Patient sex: F
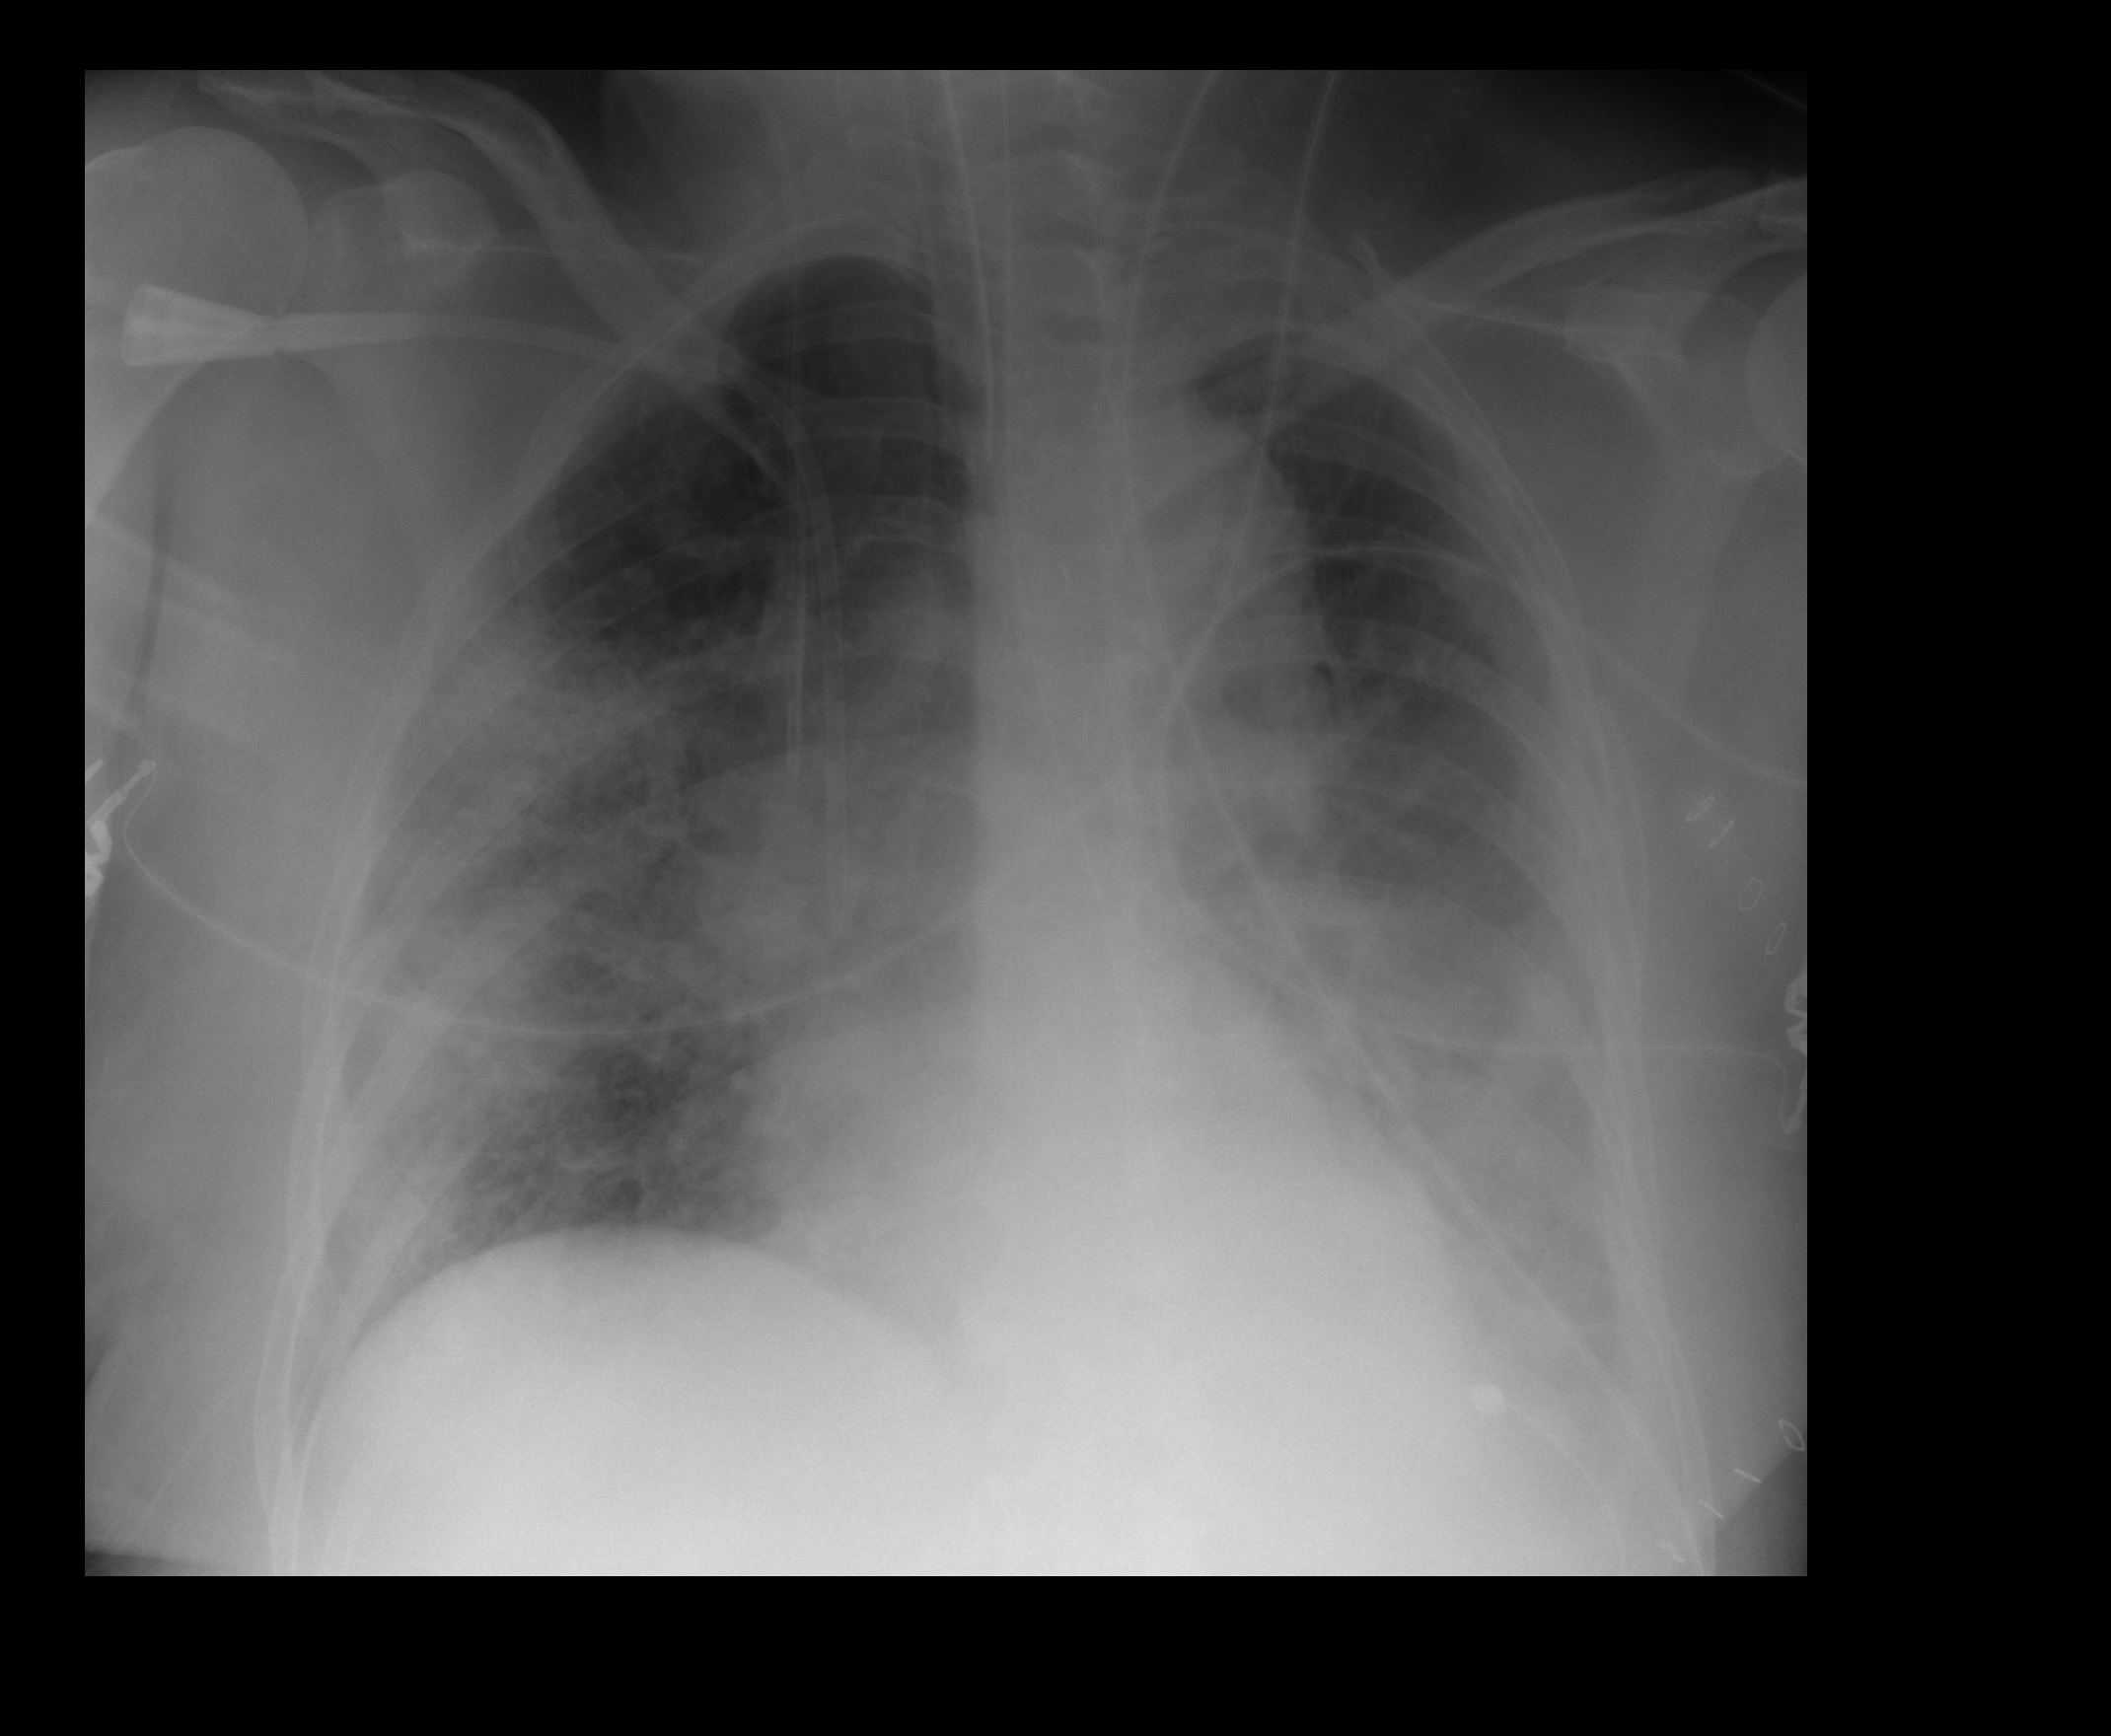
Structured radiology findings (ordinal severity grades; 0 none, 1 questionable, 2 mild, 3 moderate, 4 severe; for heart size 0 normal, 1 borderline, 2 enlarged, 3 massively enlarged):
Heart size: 0
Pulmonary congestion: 2
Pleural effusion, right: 1
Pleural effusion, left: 2
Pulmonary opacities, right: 3
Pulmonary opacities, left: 1
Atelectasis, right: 2
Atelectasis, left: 2